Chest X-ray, PA view. Patient: 50 years old, sex M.
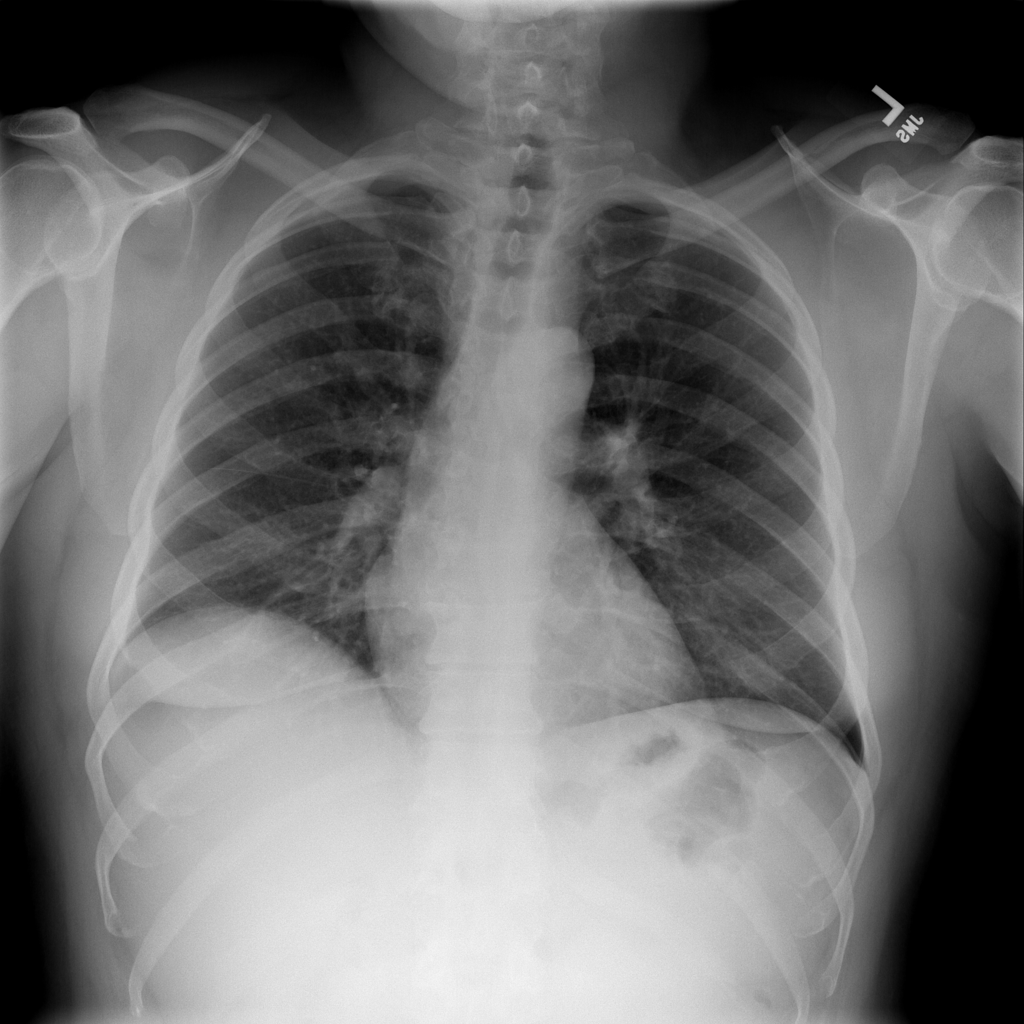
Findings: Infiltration